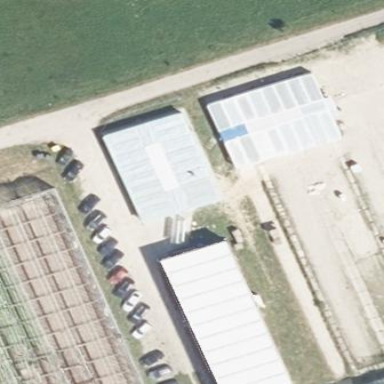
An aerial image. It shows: Greenhouse.